Question: I have configured my SQL Server and it used to show the name of my computer when I was trying to make a connection to a table in the SQL server management center but now it doesn't show up. Does anyone know why this is happening?
Here's an image to help:

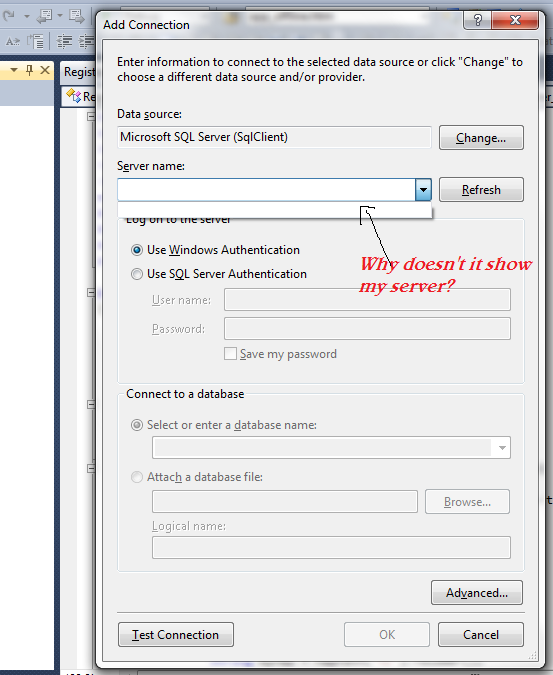
Answer: you can use your localhost name to connect to SQL server,
'localhost\(instance name)' or '.\(instance name)'
for example in my case I usually put in 'localhost\sqlexpress'
or just 'localhost' or '127.0.0.1' or your network ip
and then you will be able to see your databases.
Another post with similar question can be found <URL>.
Hope this helps..